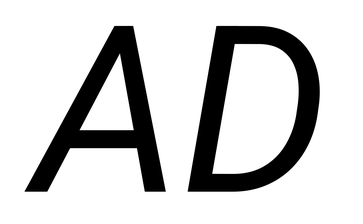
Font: Roboto-Italic_Italic